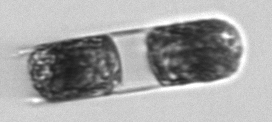
Label: Hemiaulus